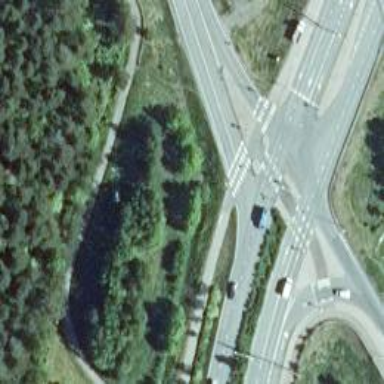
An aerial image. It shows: Trunk link road with asphalt surface.